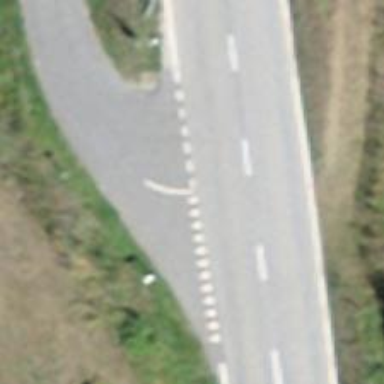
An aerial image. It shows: Road with "give way" sign.